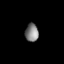
Tissue: lung
Cell type: Fibroblasts
Senescence score: 0.7133
Nuclear area (px): 234
Mean DAPI intensity: 127.248